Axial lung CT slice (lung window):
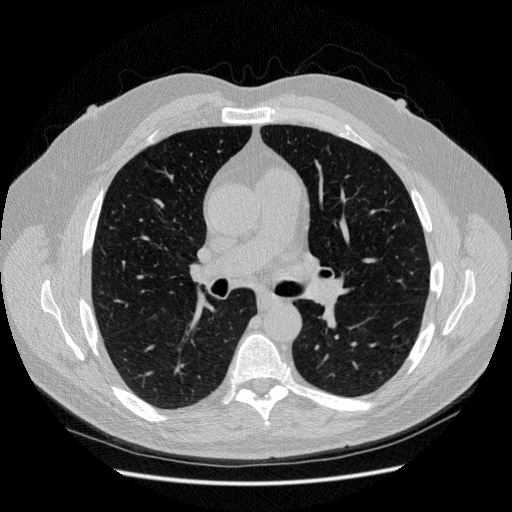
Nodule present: no